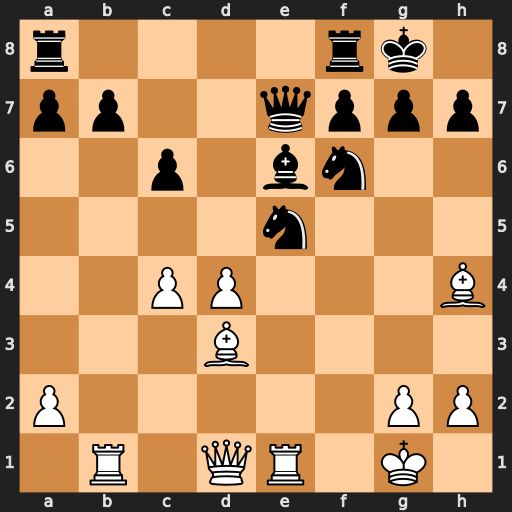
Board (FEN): r4rk1/pp2qppp/2p1bn2/4n3/2PP3B/3B4/P5PP/1R1QR1K1
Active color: w
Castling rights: -
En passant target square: -
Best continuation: dxe5 Qc5+ Bf2 Qxf2+ Kxf2